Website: slack
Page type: payment
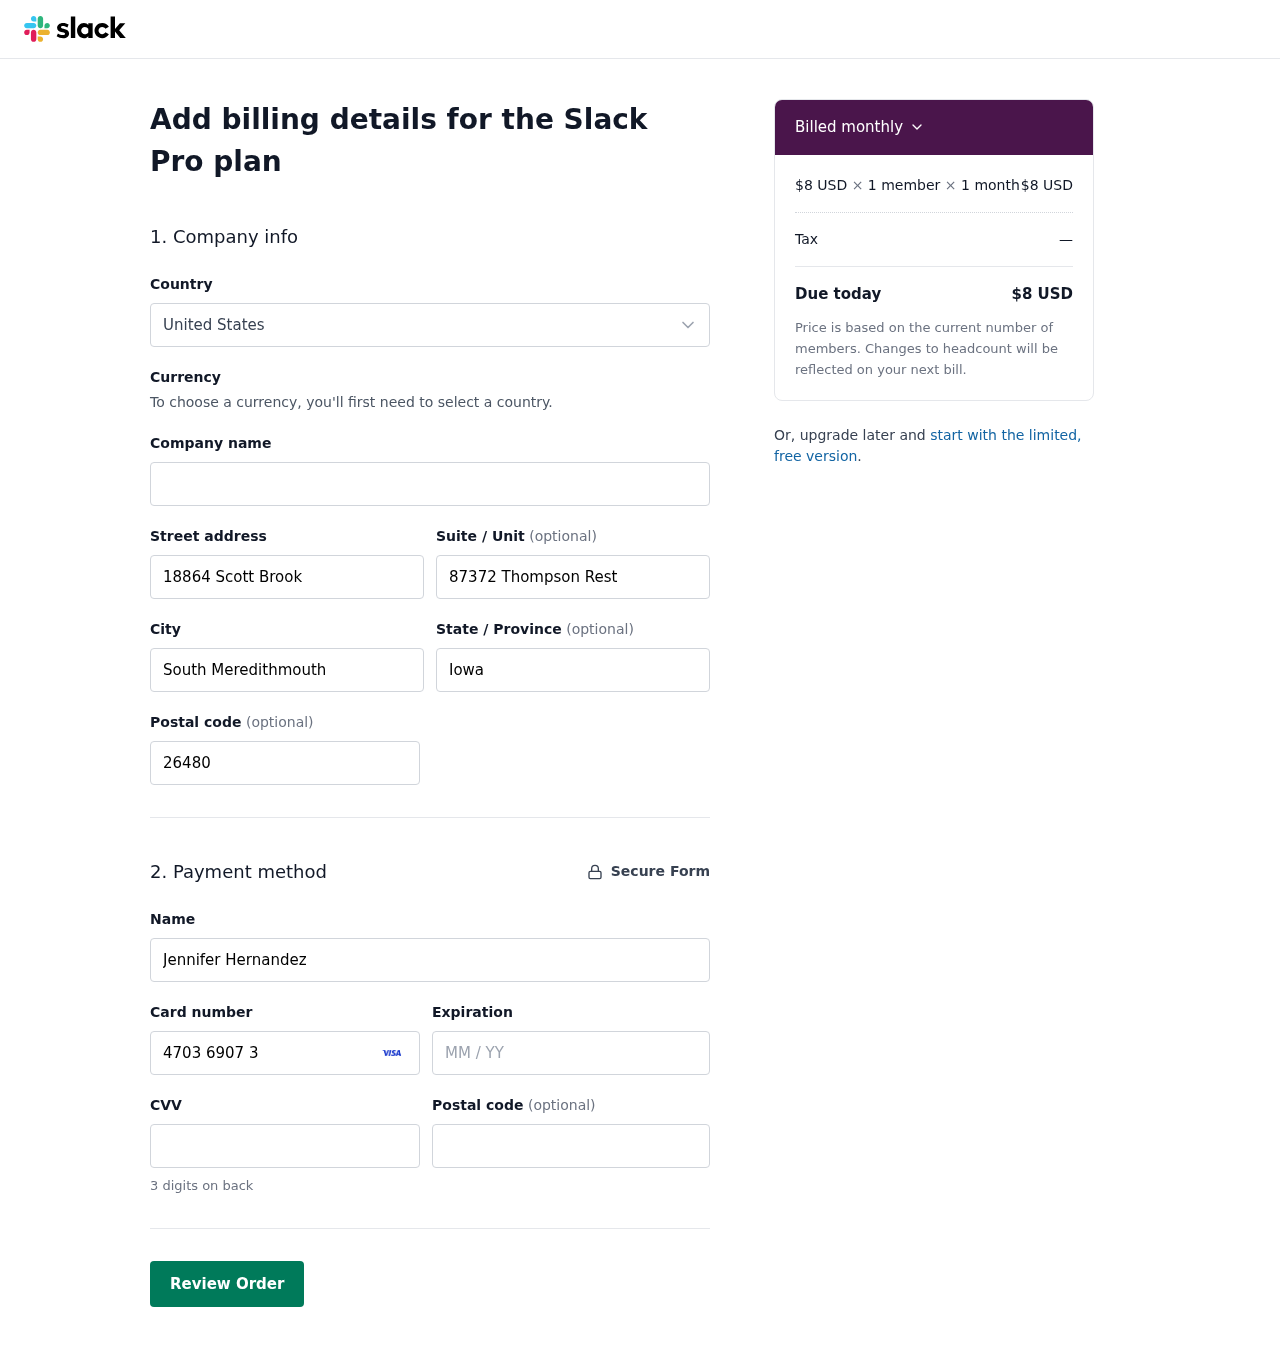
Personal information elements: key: PII_COUNTRY
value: United States
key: PII_STREET
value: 18864 Scott Brook
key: PII_STREET2
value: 87372 Thompson Rest
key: PII_CITY
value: South Meredithmouth
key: PII_STATE
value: Iowa
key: PII_POSTCODE
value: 26480
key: PII_FULLNAME
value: Jennifer Hernandez
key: PII_CARD_NUMBER
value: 4703 6907 3907 7030
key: PII_CARD_EXPIRY
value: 12/26
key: PII_CARD_CVV
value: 533
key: PII_POSTCODE2
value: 14831
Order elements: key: ORDER_PRICE_PER_MEMBER
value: $8 USD
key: ORDER_NUM_MEMBERS
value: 1 member
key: ORDER_NUM_MONTHS
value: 1 month
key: ORDER_SUBTOTAL
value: $8 USD
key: ORDER_TAX
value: —
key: ORDER_TOTAL
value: $8 USD